RGB frame:
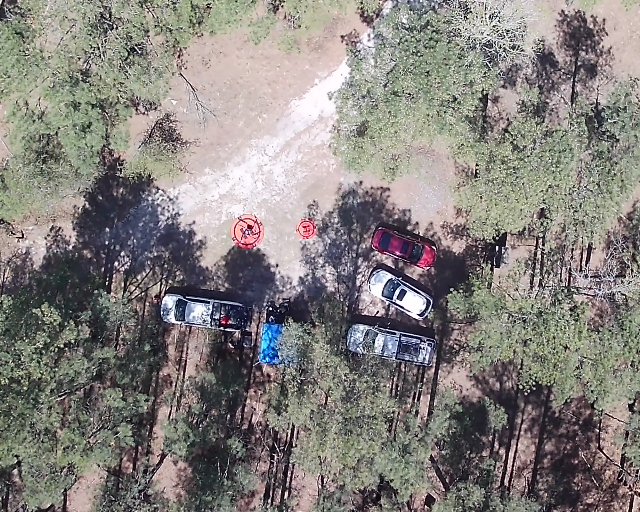
Thermal frame:
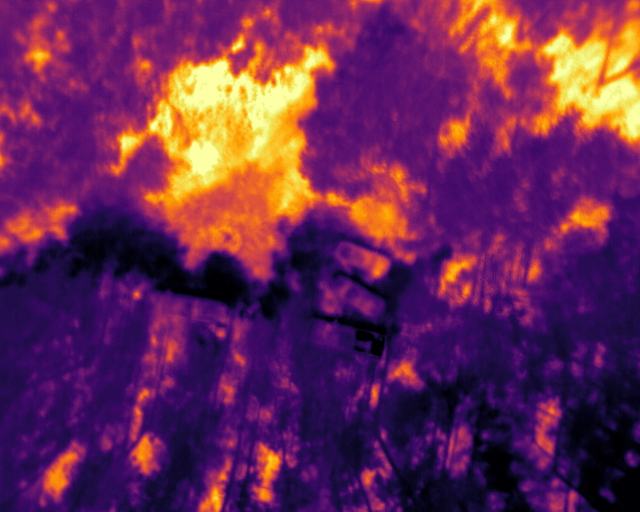
Captured: 2026-02-27 02:42:55
Pixels at or above 80 °C: 0 (fraction of frame: 0)